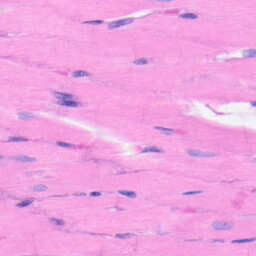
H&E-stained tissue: Heart